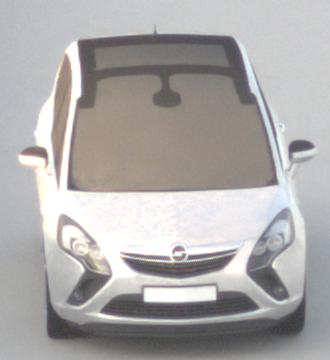
Make: Opel
Model: Zafira Tourer 1.8
Detailed model: Zafira (C) Tourer
Model produced from: 2012/01
Model produced until: 2015/06
Doors: 5
Color: white
Road condition: dry road
Daytime: sunrise or sunset
Contrast: low contrast